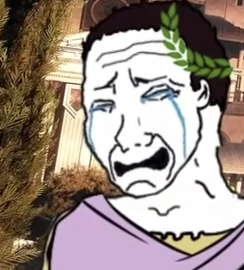
Label: 5_Wojak_with_Background